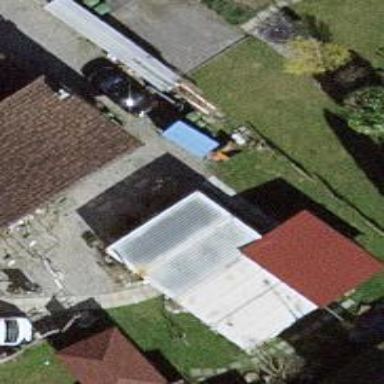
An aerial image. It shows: Shed building.